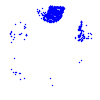
Particle: electron